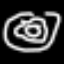
Label: donut